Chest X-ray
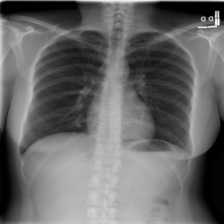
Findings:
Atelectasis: negative
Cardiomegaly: negative
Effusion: negative
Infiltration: negative
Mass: negative
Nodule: negative
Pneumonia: negative
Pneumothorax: negative
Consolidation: negative
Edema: negative
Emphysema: negative
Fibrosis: negative
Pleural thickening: negative
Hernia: negative